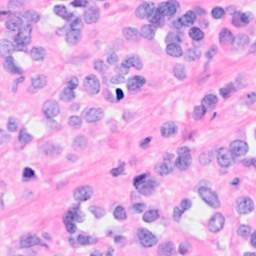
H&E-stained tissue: Breast